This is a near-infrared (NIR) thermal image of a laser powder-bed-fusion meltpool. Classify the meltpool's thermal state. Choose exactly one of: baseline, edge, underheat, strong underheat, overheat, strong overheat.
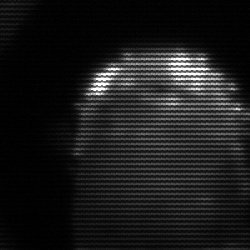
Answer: baseline